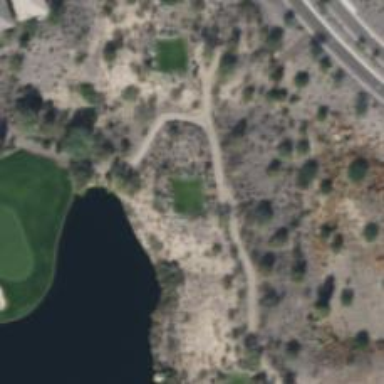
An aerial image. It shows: Path used for both walking and golf.